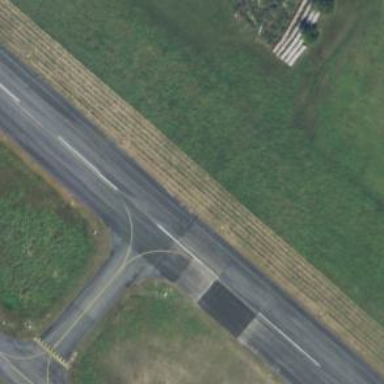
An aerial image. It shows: Image of taxiway at airport.